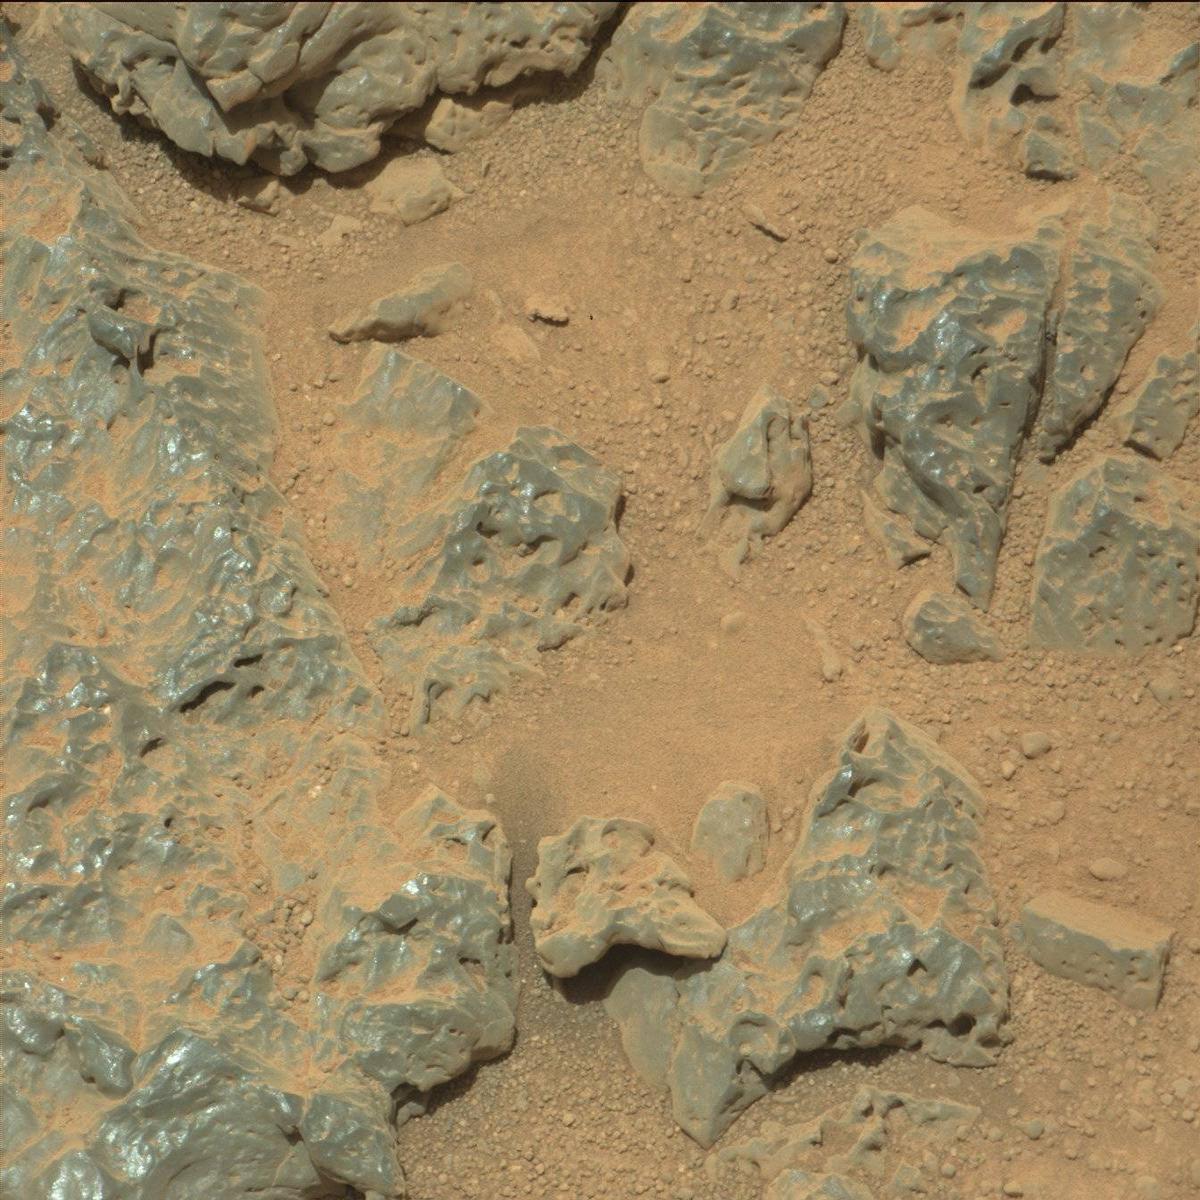
Terrain classes present: Bedrock, Sand / Soil